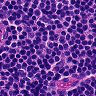
Metastatic tissue present: no